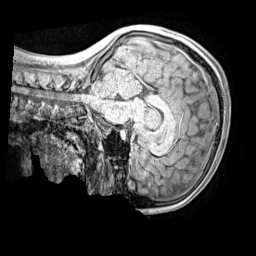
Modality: MP2RAGE
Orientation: sagittal
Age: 11
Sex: female
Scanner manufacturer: siemens
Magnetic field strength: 3 T
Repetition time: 4 s
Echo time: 0.00299 s